Question: When i reload the <URL>
Thank you in advance

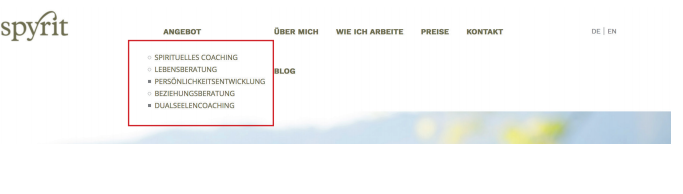
Answer: Add to your css default style display: none;
'.menuzord-menu ul.dropdown, .menuzord-menu ul.dropdown li ul.dropdown, .menuzord-menu ul.sub-menu{ display: none; }'